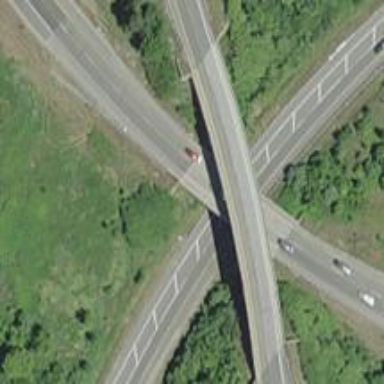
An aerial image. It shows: Asphalt motorway.